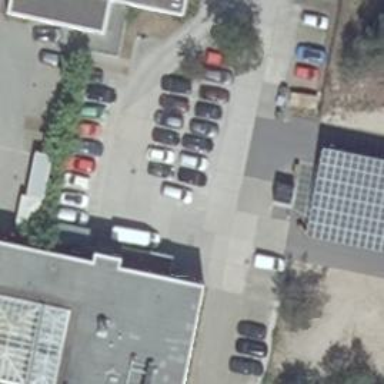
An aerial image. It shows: Parking area with concrete plates as the surface.